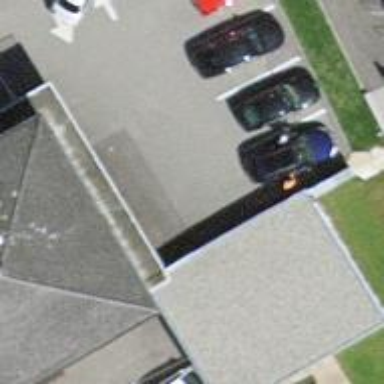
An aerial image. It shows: Asphalt parking aisle road for service vehicles.